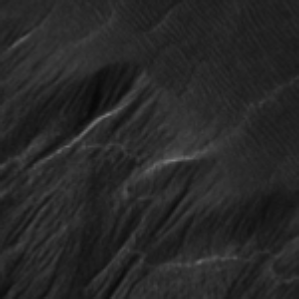
Label: frost